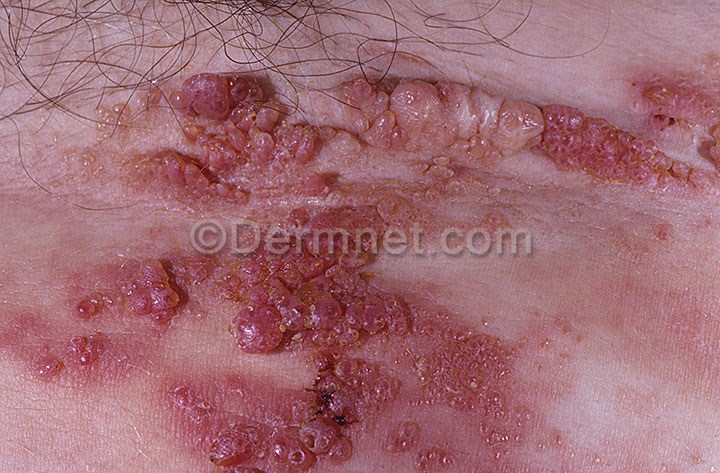
Disease: Vascular Tumors